Question: Trying to get the color to alternate colors based on even / odd in c# using inline css
'''
sb.AppendLine("<table width='100%' border='0' align='center' cellpadding='5' cellspacing='0' style='font-family:arial,helvetica,sans-serif;'><tbody><tr><td style='padding:5px;background-color:rgb(169, 169, 169);color:white;'>Filenames</td></tr>");
foreach (var item in logList)
{
sb.AppendLine("<tr><td style='background-color:#55bada;'>" + Path.GetFileName(item) + "</td></tr>");
sb.Append("</tr></tbody></table>");
}
'''
I have tried the following but it seems to duplicate the data and not shift the coloring evenly
'''
sb.AppendLine("<table width='100%' border='0' align='center' cellpadding='5' cellspacing='0' style='font-family:arial,helvetica,sans-serif;'><tbody><tr><td style='padding:5px;background-color:rgb(169, 169, 169);color:white;'>Filenames</td></tr>");
int count = 0;
foreach (var item in logList)
{
for (count = 0; count <= logList.Count; count ++)
{
if (count % 2 == 0)
{
count += 1;
sb.AppendLine("<tr><td style='background-color:#bada55;'>" + Path.GetFileName(item) + "</td></tr>");
}
else
{
count -= 1;
sb.AppendLine("<tr><td style='background-color:#55bada;'>" + Path.GetFileName(item) + "</td></tr>");
}
}
}
sb.Append("</tr></tbody></table>");
'''
<URL>

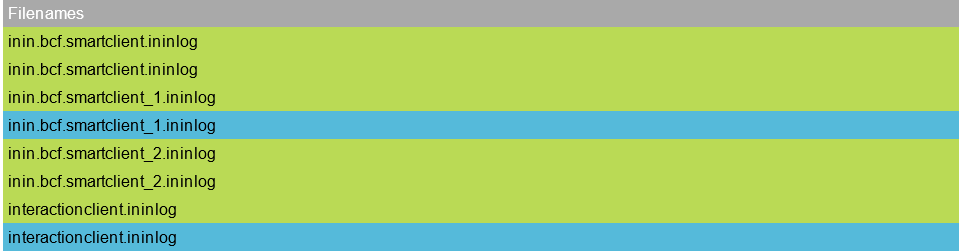
Answer: You're doing an extra loop for no reason. Iterate your items once and increase your counter once per item.
'''
int count = 0;
foreach (var item in logList)
{
if (count % 2 == 0)
{
sb.AppendLine("<tr><td style='background-color:#bada55;'>" + Path.GetFileName(item) + "</td></tr>");
}
else
{
sb.AppendLine("<tr><td style='background-color:#55bada;'>" + Path.GetFileName(item) + "</td></tr>");
}
count++;
}
'''